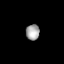
Tissue: lung
Cell type: Others
Senescence score: 0.2366
Nuclear area (px): 205
Mean DAPI intensity: 166.405